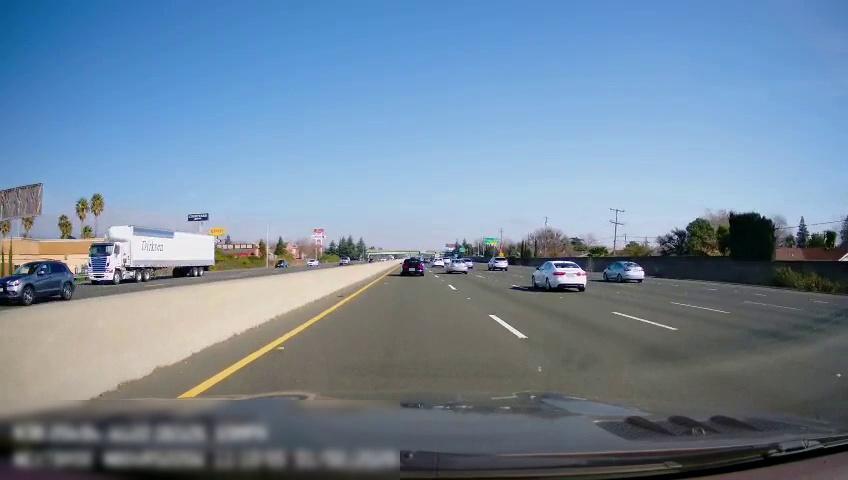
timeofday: Day
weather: Sunny
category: Drivable Space
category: Drivable Space
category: Vehicles | Other LV
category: Vehicles | SUV
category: Vehicles | Car
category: Vehicles | Car
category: Vehicles | SUV
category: Vehicles | Car
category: Vehicles | Car
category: Vehicles | Car
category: Vehicles | SUV
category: Vehicles | Car
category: Vehicles | SUV
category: Vehicles | Car
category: Lanes | Alternate Lane
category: Lanes | Current Lane
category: Lanes | Current Lane
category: Lanes | Alternate Lane
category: Lanes | Alternate Lane
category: Lanes | Opposite Lane
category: Lanes | Opposite Lane
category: Lanes | Opposite Lane